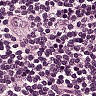
Metastatic tissue present: no